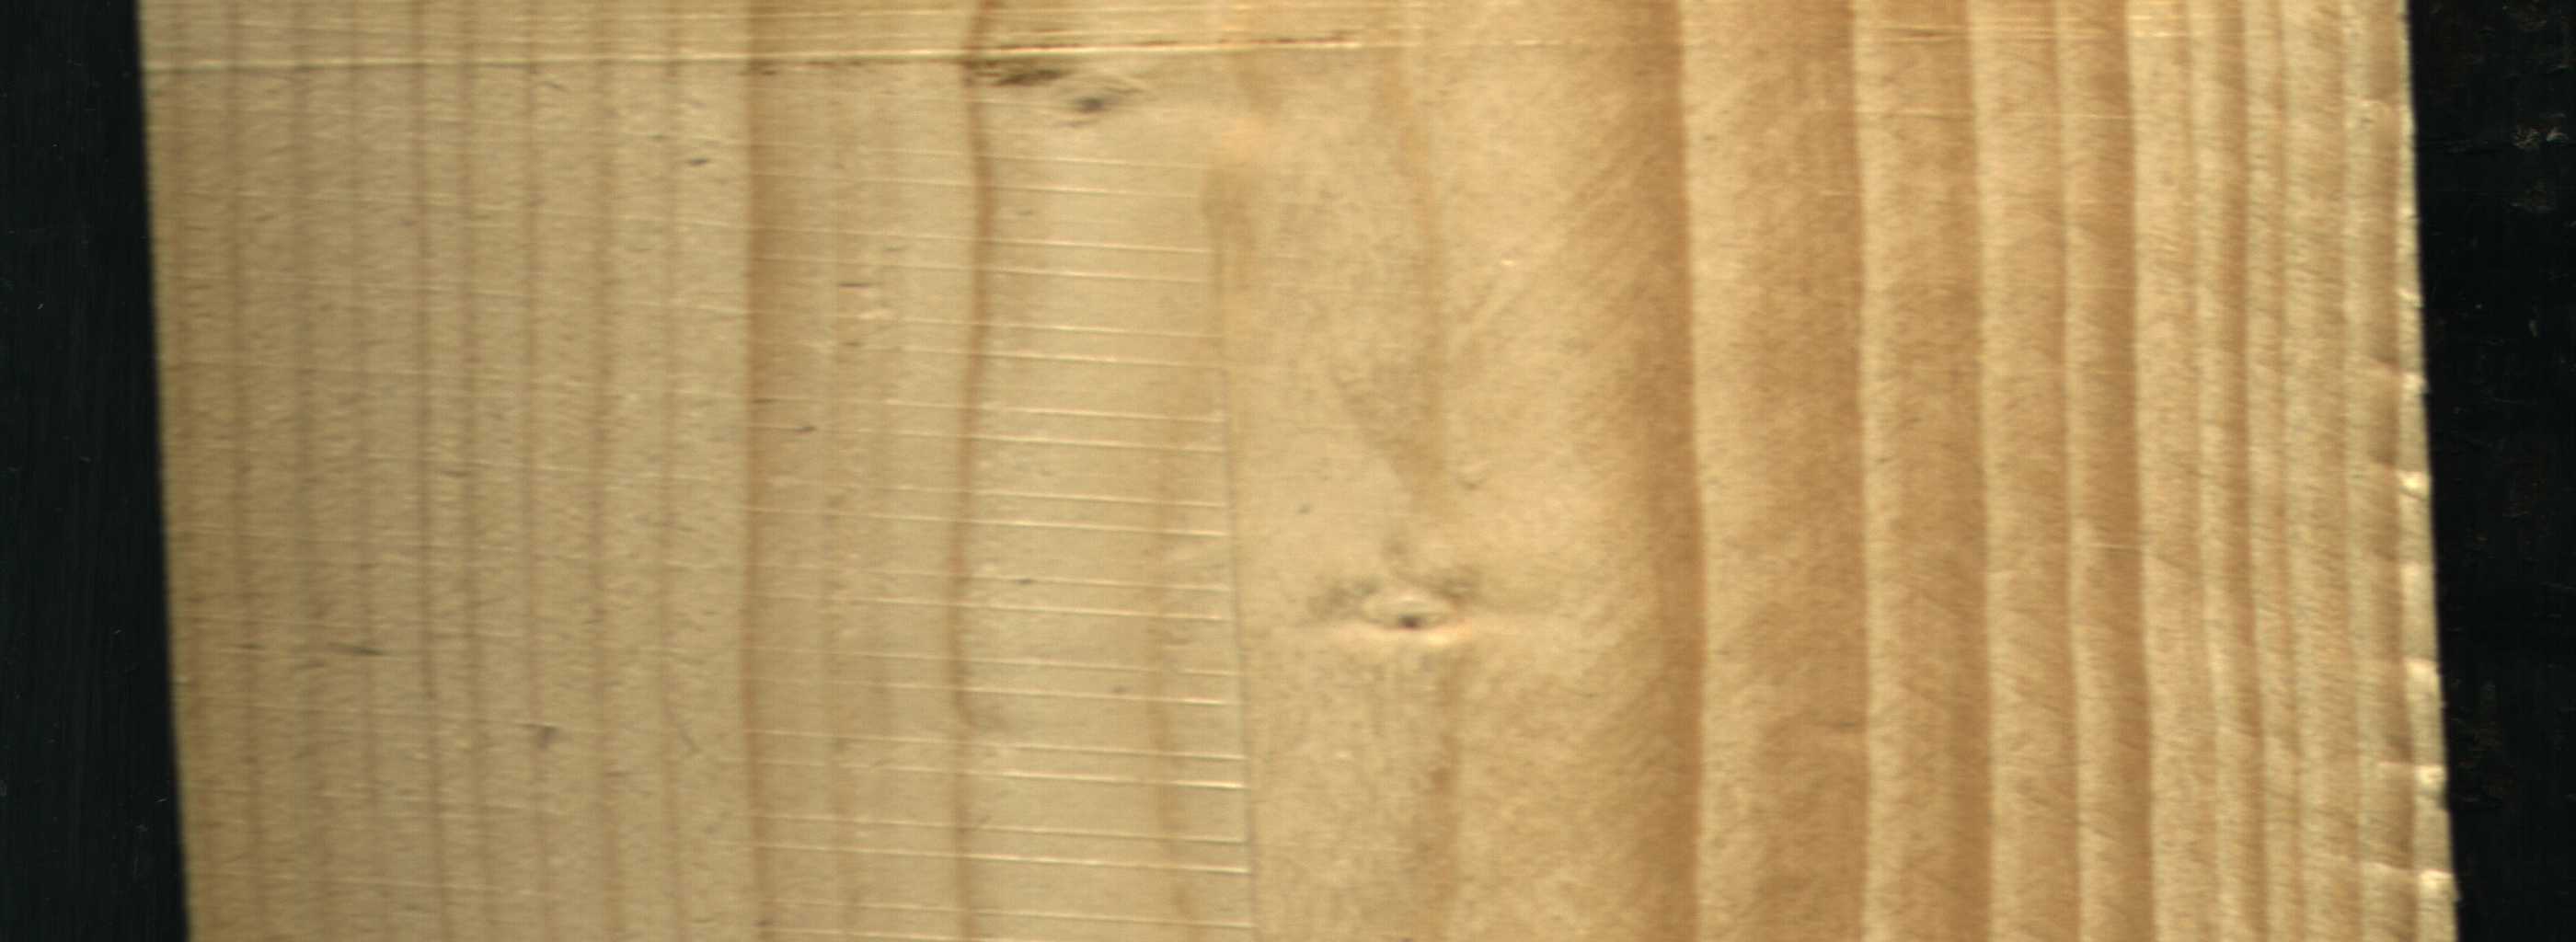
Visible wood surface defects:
Live_Knot
Live_Knot